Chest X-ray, AP view. Patient: 52 years old, sex F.
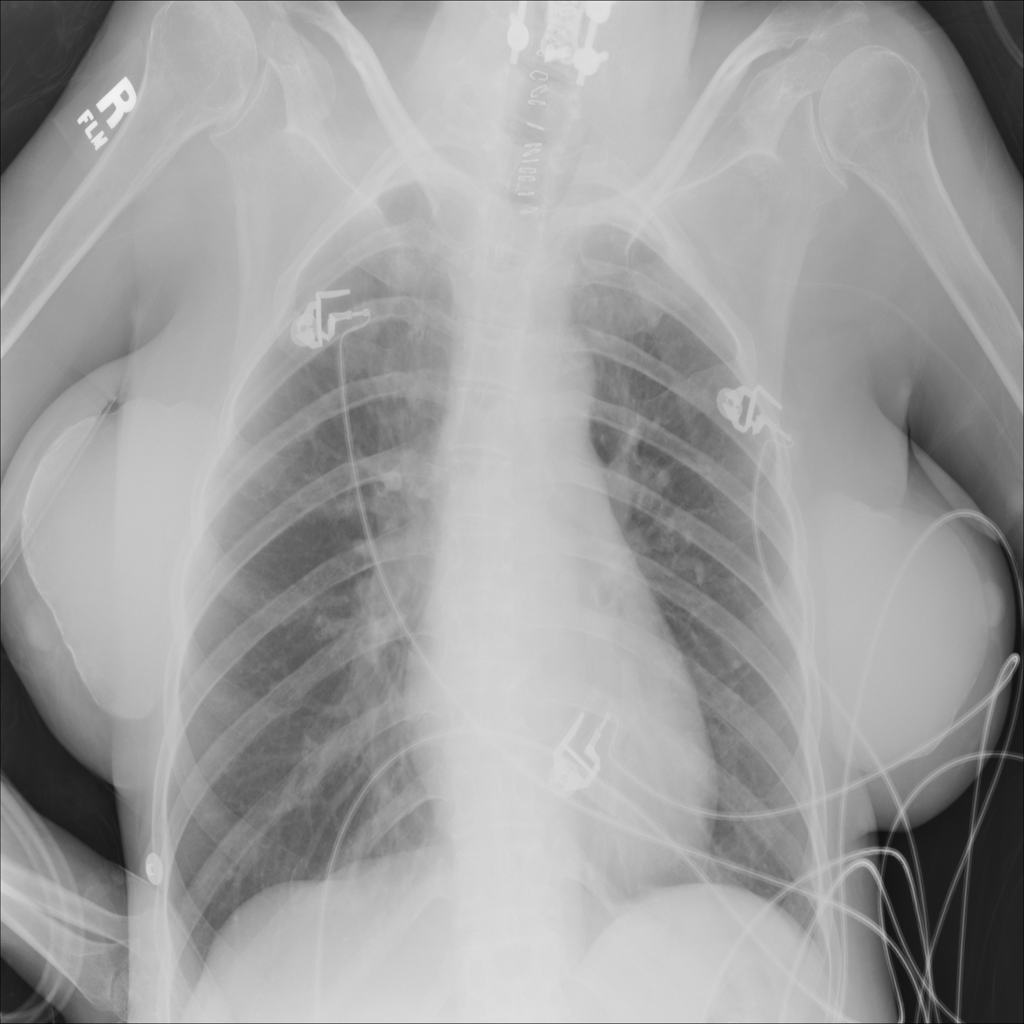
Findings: No Finding